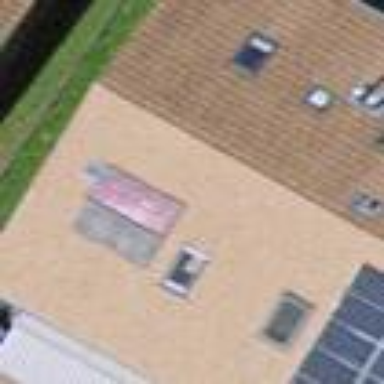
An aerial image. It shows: Residential building with gabled roof.